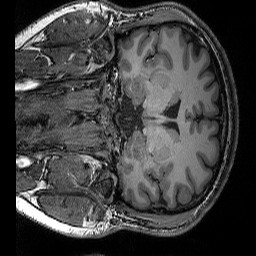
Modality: T1w
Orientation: coronal
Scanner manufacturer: siemens
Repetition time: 2.25 s
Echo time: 0.00418 s